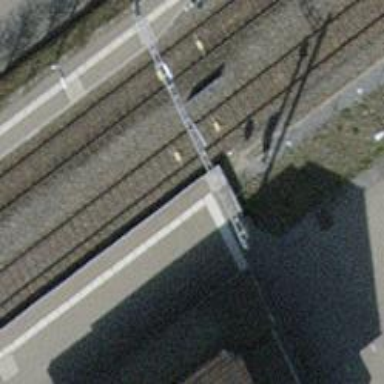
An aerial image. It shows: Solitary milestone along the railway.